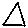
Label: triangle